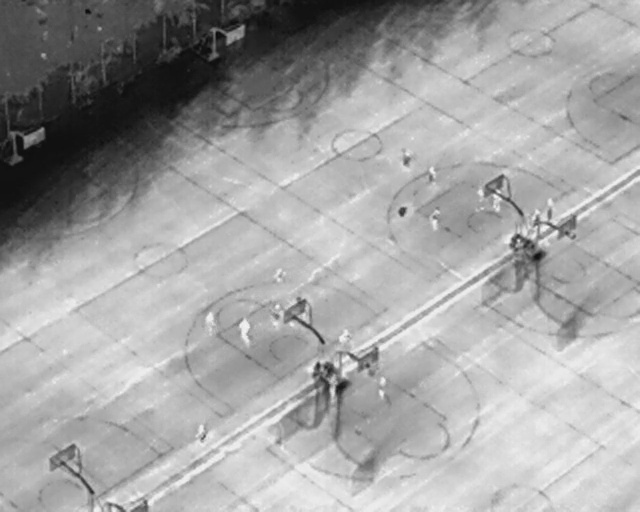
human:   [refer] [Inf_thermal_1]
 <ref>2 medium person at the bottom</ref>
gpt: <box>[[57, 74, 61, 76, 2], [30, 83, 33, 85, 2]]</box>

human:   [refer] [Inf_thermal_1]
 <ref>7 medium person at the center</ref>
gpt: <box>[[31, 61, 34, 63, 2], [35, 63, 40, 65, 2], [66, 41, 70, 43, 2], [61, 29, 64, 31, 2], [65, 33, 69, 35, 2], [42, 52, 44, 54, 2], [41, 60, 45, 62, 2]]</box>

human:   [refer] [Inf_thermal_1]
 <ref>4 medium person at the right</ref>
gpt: <box>[[73, 37, 77, 39, 2], [75, 37, 79, 39, 2], [83, 40, 88, 41, 2], [82, 41, 85, 43, 2]]</box>